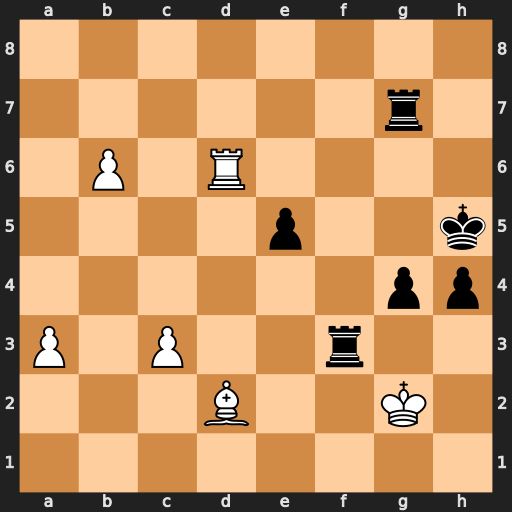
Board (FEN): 8/6r1/1P1R4/4p2k/6pp/P1P2r2/3B2K1/8
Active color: w
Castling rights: -
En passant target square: -
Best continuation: Rh6#